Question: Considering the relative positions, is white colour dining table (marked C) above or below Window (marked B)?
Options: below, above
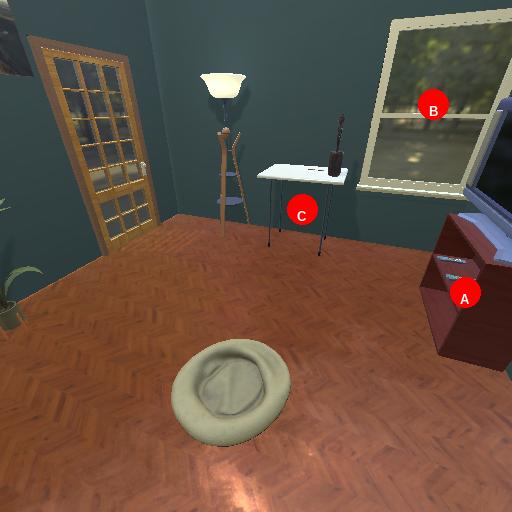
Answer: below